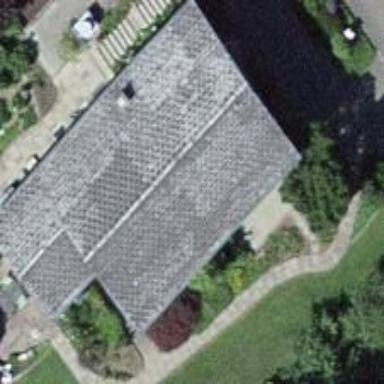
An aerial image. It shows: Detached building with solar photovoltaic panels as the source of power.